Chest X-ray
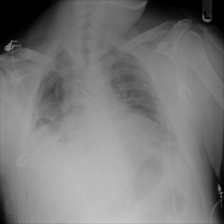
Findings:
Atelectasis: positive
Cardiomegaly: negative
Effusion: negative
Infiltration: negative
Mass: negative
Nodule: negative
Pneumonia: negative
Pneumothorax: negative
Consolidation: positive
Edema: negative
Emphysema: negative
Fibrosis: negative
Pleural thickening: negative
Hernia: negative